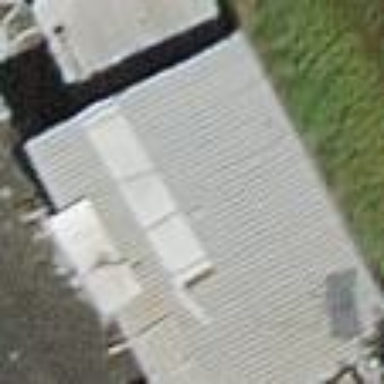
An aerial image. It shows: Hut.